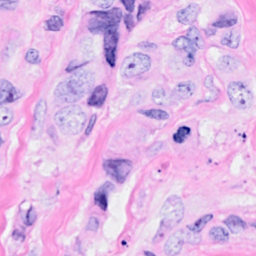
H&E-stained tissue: Breast